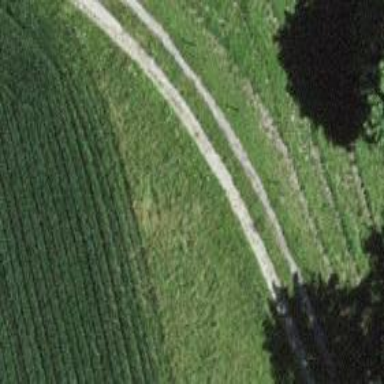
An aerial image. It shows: Unpaved service road.